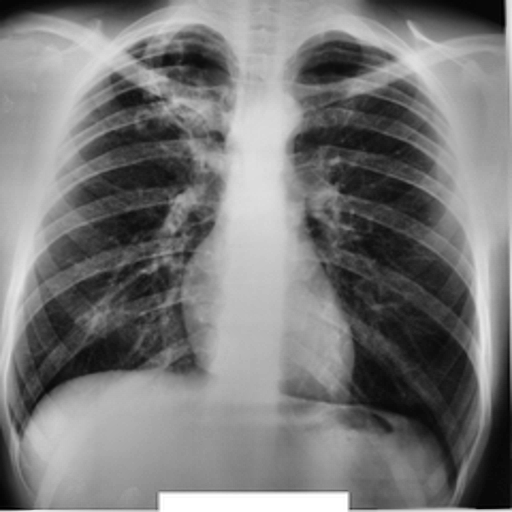
Finding: TUBERCULOSIS